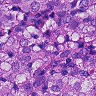
Metastatic tissue present: yes